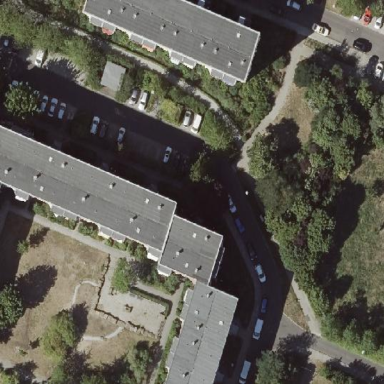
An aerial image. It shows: Residential building with flat roof.